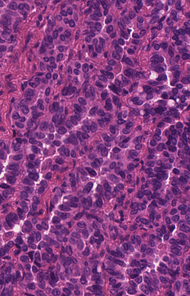
Tumor epithelial tissue: yes
Tumor-associated stroma tissue: no
Normal tissue: no